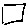
Label: square